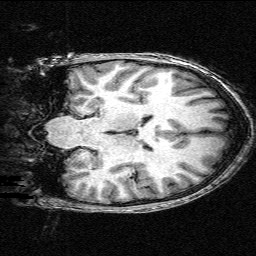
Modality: T1w
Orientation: coronal
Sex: male